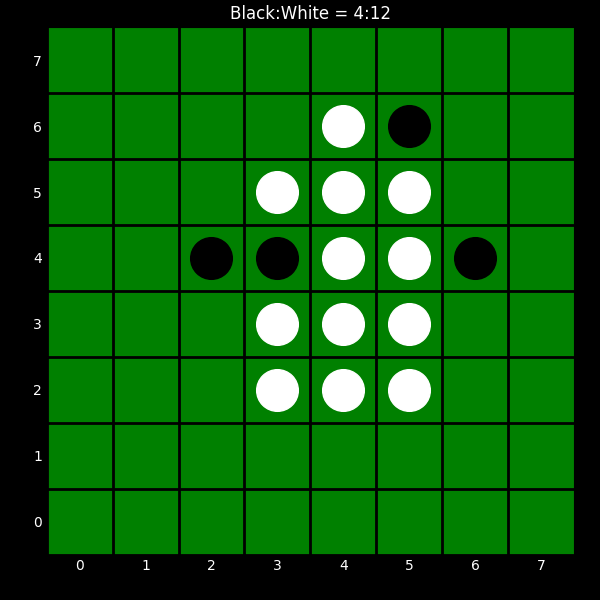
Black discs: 4
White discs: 12